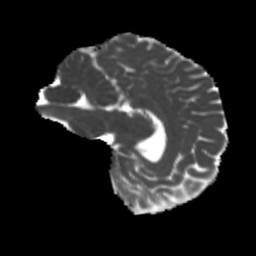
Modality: MD
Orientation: sagittal
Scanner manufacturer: siemens
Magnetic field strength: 3 T
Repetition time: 4 s
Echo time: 0.0594 s